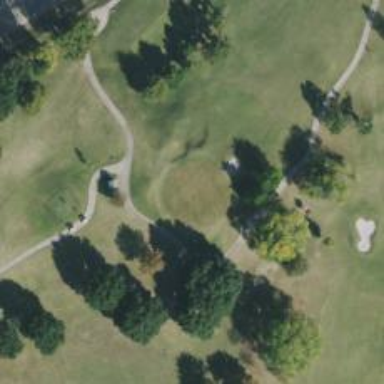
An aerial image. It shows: Golf hole.